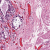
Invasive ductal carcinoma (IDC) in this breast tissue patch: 0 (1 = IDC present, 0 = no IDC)